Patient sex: M
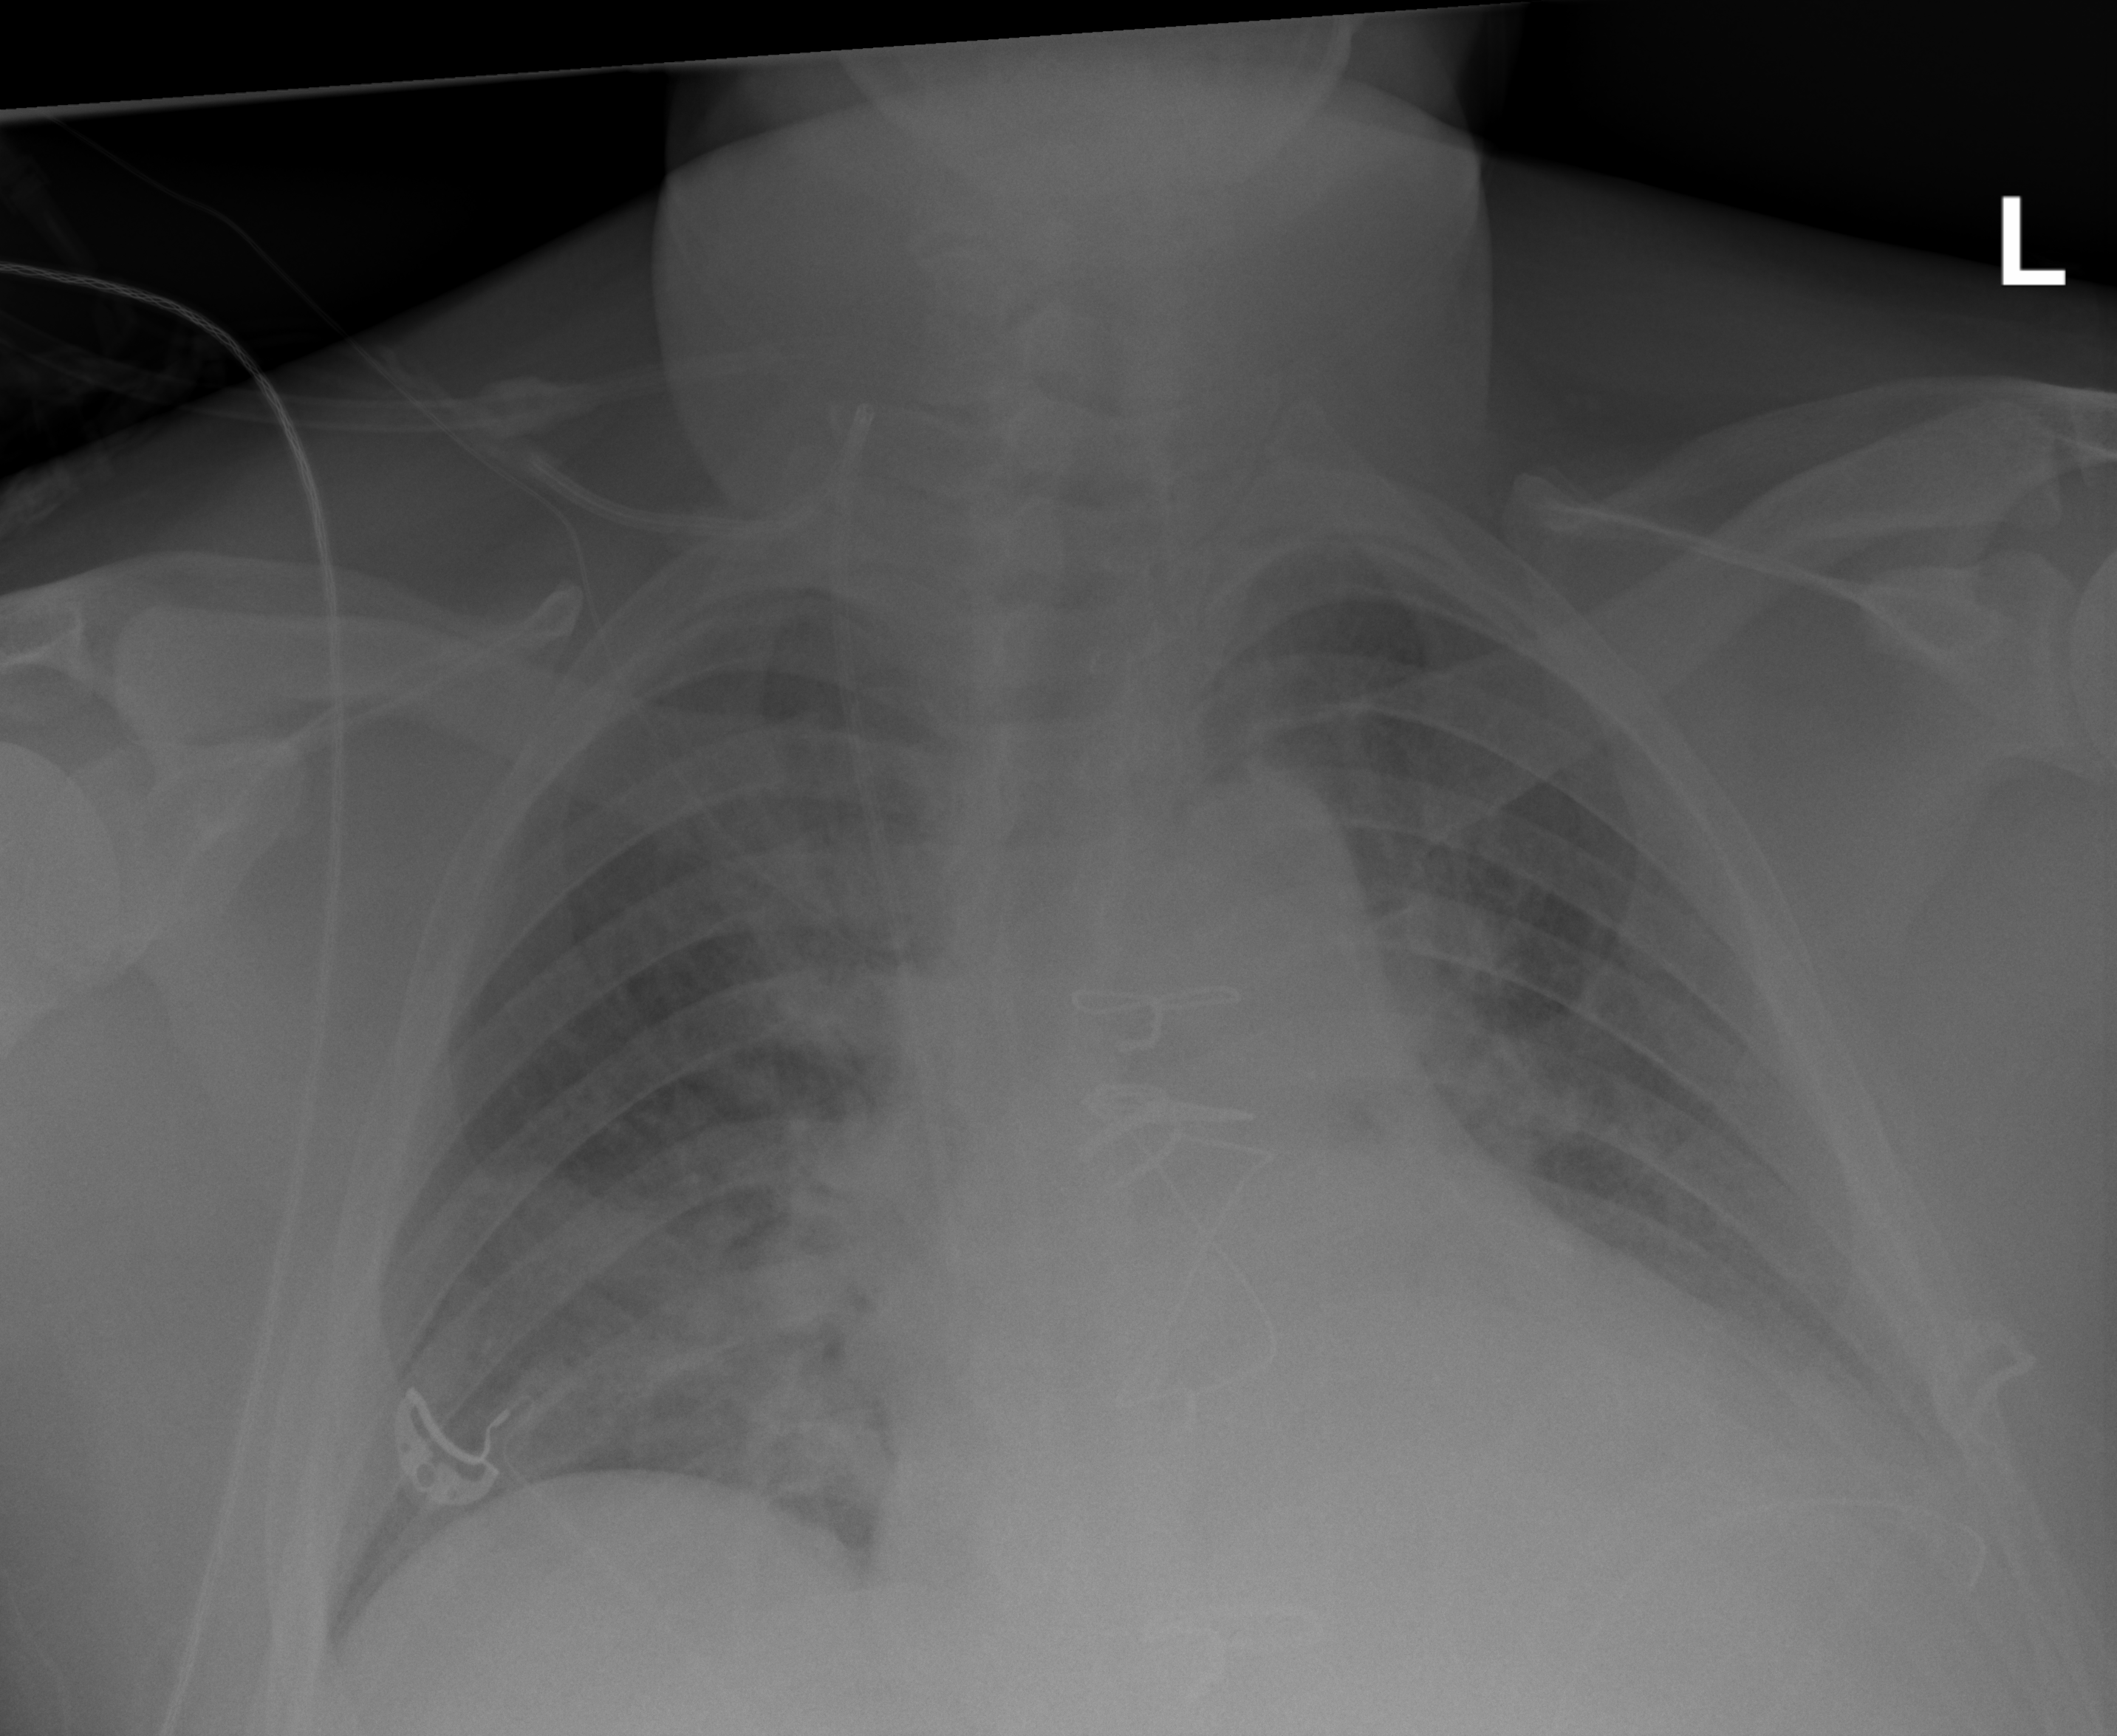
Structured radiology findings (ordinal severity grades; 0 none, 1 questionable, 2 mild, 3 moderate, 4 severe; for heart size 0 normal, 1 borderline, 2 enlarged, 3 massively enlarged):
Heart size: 2
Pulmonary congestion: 3
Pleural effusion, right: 1
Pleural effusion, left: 2
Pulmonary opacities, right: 2
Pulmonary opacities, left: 0
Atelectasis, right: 2
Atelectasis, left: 2